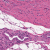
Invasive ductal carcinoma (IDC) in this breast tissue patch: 0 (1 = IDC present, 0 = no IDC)